【题型】选择题　【知识点】平面几何　【难度】easy
如图，点 $E$ 在 $BC$ 的延长线上，下列条件中不能判定 $AB \parallel CD$ 的是（ ）

A. $\angle 1 = \angle 2$ \quad
B. $\angle 3 = \angle 4$ \quad
C. $\angle B = \angle DCE$ \quad
D. $\angle D + \angle DAB = 180^\circ$
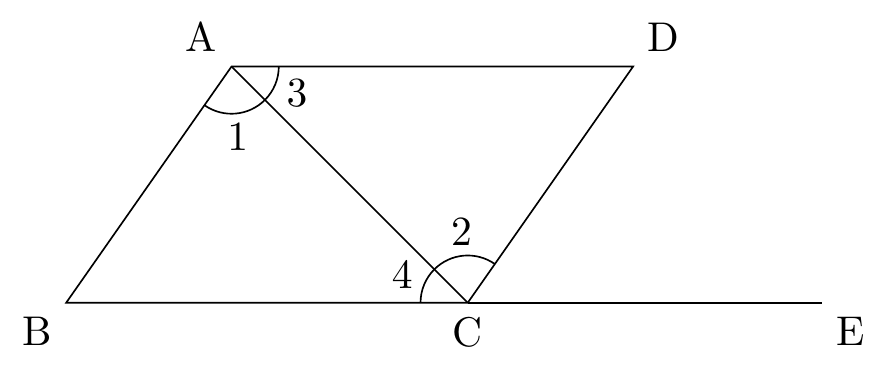
【解答】
解：$\because \angle 1 = \angle 2$，

$\therefore AB // CD$，故选项 A 不合题意；

$\because \angle 3 = \angle 4$，

$\therefore AD // BC$，不能判定 $AB // CD$，故选项 B 符合题意；

$\because \angle B = \angle DCE$，

$\therefore AB // CD$，故选项 C 不合题意；

$\because \angle D + \angle DAB = 180^\circ$，

$\therefore AB // CD$，故选项 D 不合题意.

故选：B.